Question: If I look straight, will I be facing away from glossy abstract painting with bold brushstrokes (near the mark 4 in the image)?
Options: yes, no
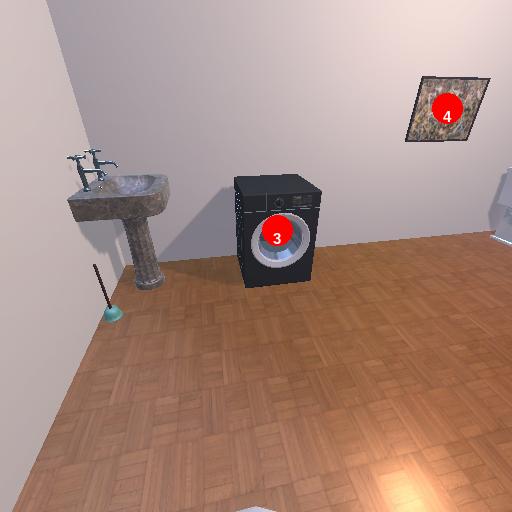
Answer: yes